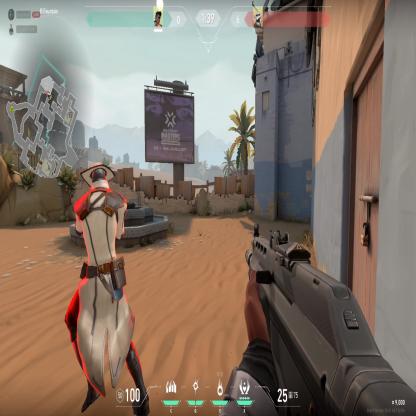
Label: enemy